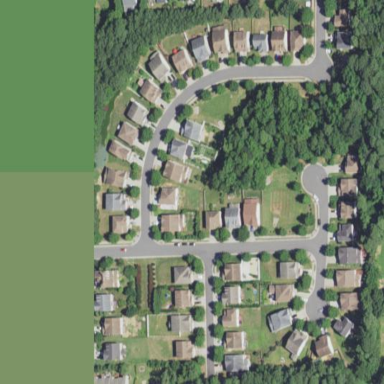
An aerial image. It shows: Residential area within neighborhood.